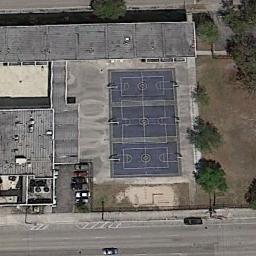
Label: basketball_court